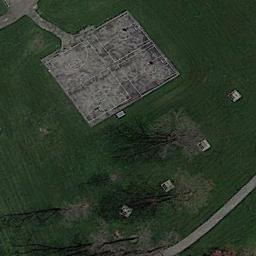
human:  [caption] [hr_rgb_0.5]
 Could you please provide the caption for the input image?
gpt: There are four basketball courts on the lawn,With some trees nearby .

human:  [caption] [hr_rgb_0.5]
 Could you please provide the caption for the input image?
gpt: There are two basketball courts in the middle of grass .

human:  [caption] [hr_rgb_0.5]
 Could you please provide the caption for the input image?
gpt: The basketball court on the vacant lot was worn down .

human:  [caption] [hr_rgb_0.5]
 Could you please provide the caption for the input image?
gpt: Two basketball courts on the lawn and some roads beside .

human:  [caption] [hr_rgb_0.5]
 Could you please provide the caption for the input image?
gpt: The basketball courts are surrounded by grass .